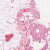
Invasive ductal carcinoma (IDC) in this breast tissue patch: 0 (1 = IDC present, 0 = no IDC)